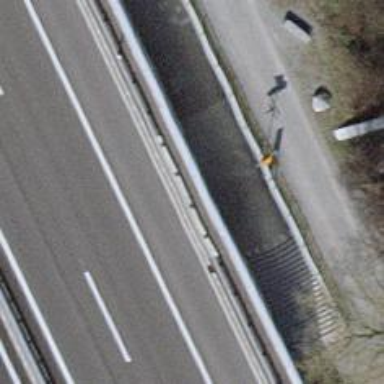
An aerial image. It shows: Footway with concrete surface.